Question: In Xamarin Android, I am working with a DialogPreference class and need to access the full path of the class from the XML. I was having a hard time doing it and checked the obj/Debug where I found this:

The name of the namespace is "IntervalAndroid", and all the corrosponding files are placed in the directory with the hash name.
What am I doing wrong?
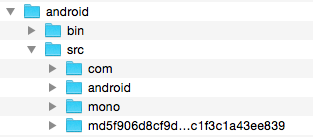
Answer: I suspect you have updated to Xamarin.Android 5.1, and that this md5 directory is a consequence of the breaking change in the "name mangling scheme for Android Callable Wrappers".
See also:
- The release notes: <URL>